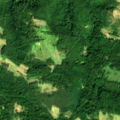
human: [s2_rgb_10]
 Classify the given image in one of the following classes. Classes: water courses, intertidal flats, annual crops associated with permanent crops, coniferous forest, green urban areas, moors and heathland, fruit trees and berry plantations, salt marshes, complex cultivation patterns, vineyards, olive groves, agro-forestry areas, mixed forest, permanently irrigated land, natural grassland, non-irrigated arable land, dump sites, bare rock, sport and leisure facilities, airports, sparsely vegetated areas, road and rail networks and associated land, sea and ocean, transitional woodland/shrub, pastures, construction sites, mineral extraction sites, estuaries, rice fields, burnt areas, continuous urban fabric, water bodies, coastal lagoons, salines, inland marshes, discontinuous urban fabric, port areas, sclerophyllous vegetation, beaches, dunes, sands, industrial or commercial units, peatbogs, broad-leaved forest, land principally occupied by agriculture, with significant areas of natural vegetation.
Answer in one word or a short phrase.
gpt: broad-leaved forest, natural grassland, transitional woodland/shrub